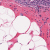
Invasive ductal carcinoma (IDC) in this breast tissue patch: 0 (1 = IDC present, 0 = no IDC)